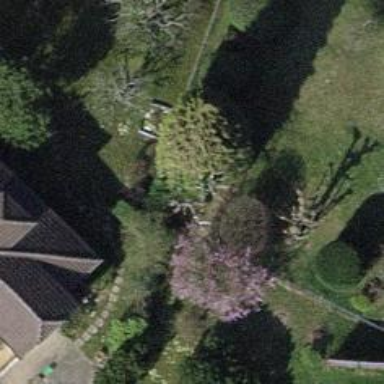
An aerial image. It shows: Garden tree with needle-leaved evergreen foliage.